Question: There is a need in my current application for a user to "filter down" to a specific reoccurring appointment, and only display occurrences for that particular Appointment pattern within the scheduler control. I've attempted to accomplish this by creating a new form with a separate SchedulerControl, and only adding the single appointment that the user is trying to view:
'''
public OccurrenceCalcForm(Appointment appointment)
{
InitializeComponent();
OccurrenceSchedulerControl.Storage.Appointments.CustomFieldMappings.Add(new DevExpress.XtraScheduler.AppointmentCustomFieldMapping("Inactive", "Inactive"));
OccurrenceSchedulerControl.Storage.Appointments.CustomFieldMappings.Add(new DevExpress.XtraScheduler.AppointmentCustomFieldMapping("StandingOrderKEY", "StandingOrderKEY"));
OccurrenceSchedulerControl.Storage.Appointments.Add(appointment);
OccurrenceSchedulerControl.Refresh();
}
'''
But the difficulty is that where the appointment has exception of type ChangedOccurrence, where specific properties on these individual occurrences are different from the pattern, they aren't displayed within the control as in the screenshot below (there are actually changed exceptions to this daily appointment on the 24th and 26th with a different start date, but they are not displayed):

Both exceptions can be correctly calculated and obtained from the Appointment reference using the GetExceptions() method, but it is important that they also be displayed to the user within the control, rather than not appearing at all. Is there a method to have a SchedulerControl display all occurrences (including exceptions) for a single recurring Appointment within its storage?
Any alternative approach suggestions are welcome. Thanks for your help!
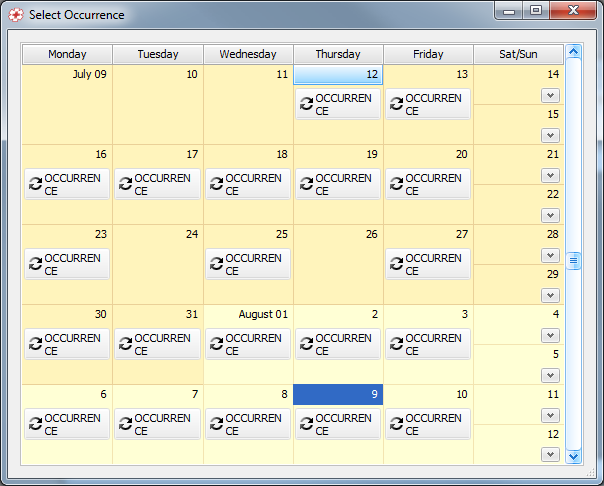
Answer: You can display them by handling <URL>.